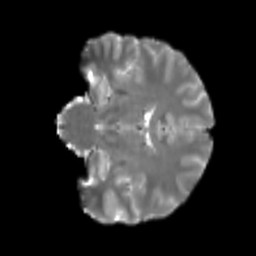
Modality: T2w
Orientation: coronal
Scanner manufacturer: siemens
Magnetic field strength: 3 T
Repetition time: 4 s
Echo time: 0.0594 s